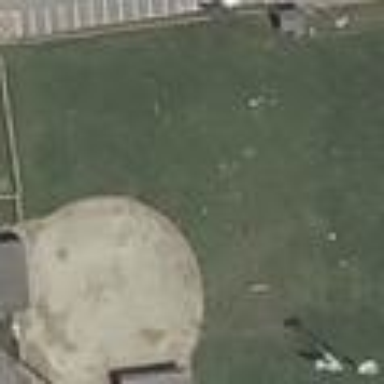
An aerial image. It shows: Grass pitch designated for baseball or softball sports.